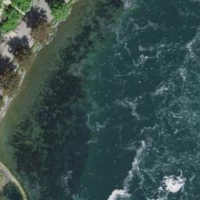
EUNIS habitat code: 15
Species observed at this site:
Chroicocephalus ridibundus
Phalacrocorax carbo
Lasiocampa quercus
Milvus milvus
Cinclus cinclus
Passer domesticus